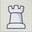
Piece: wR